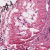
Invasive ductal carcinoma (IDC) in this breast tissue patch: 1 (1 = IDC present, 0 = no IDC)